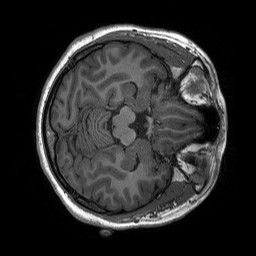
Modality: T1w
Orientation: axial
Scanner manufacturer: siemens
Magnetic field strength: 3 T
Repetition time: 2.3 s
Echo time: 0.00207 s